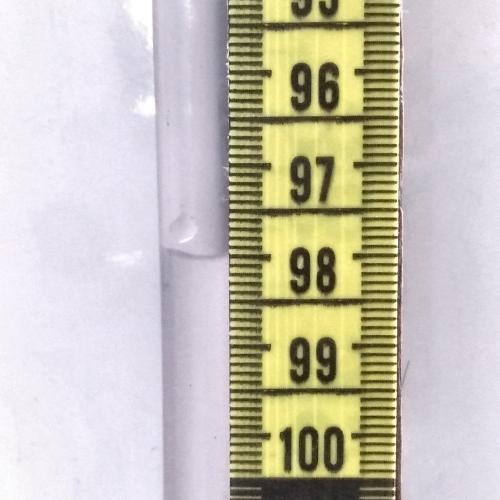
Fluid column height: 98.0 cm